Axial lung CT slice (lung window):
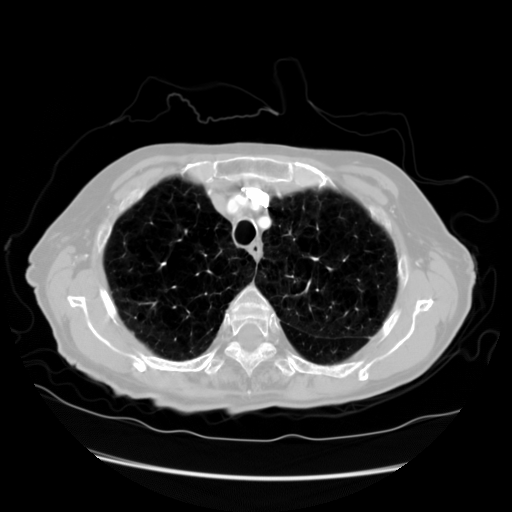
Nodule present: no